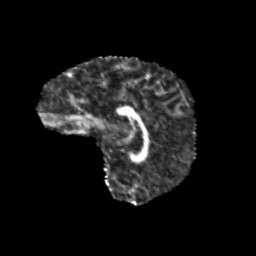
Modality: FA
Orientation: sagittal
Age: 11
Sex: male
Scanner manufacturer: siemens
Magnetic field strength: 3 T
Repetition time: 3.8 s
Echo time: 0.07 s